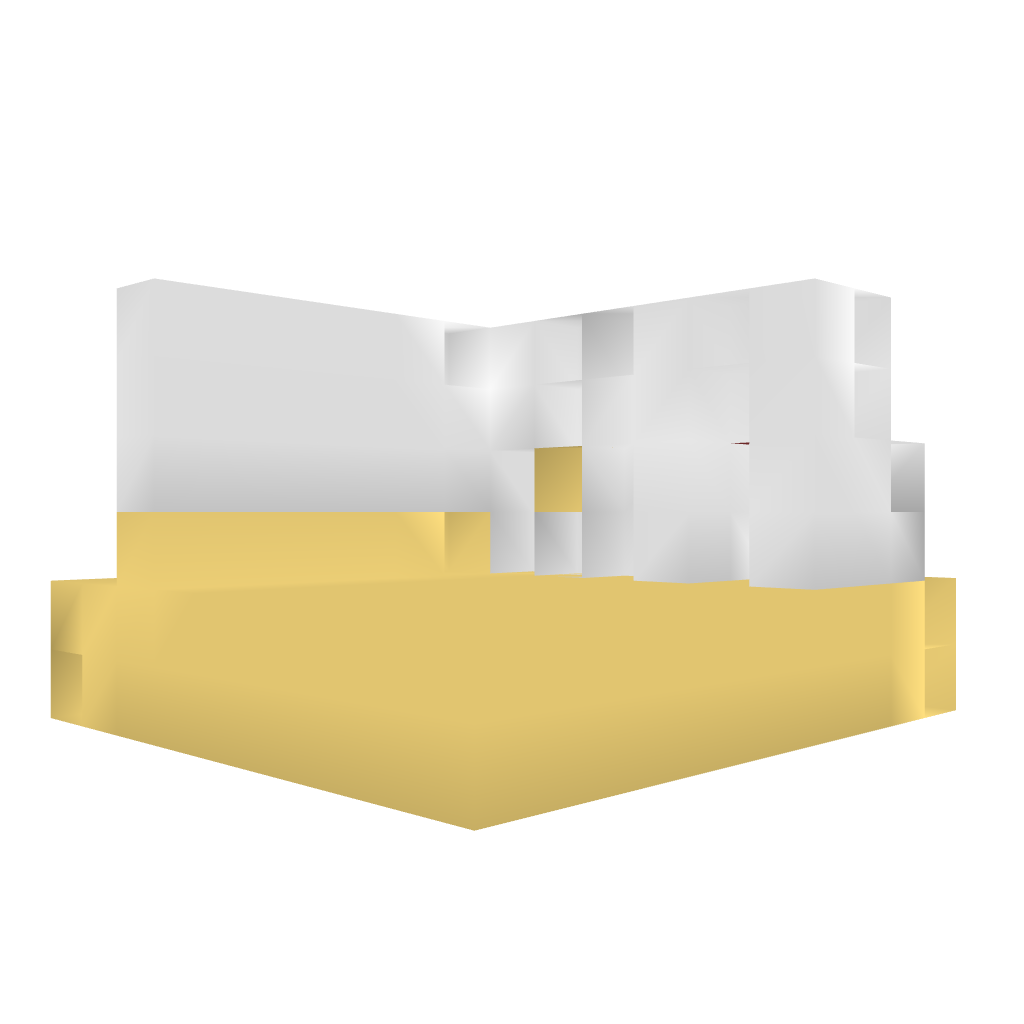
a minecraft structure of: Repeater Lock 1.5 bad low quality